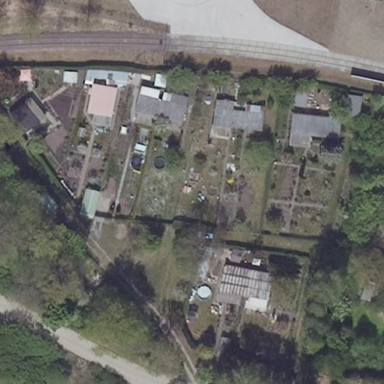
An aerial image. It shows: Area designated for allotments.